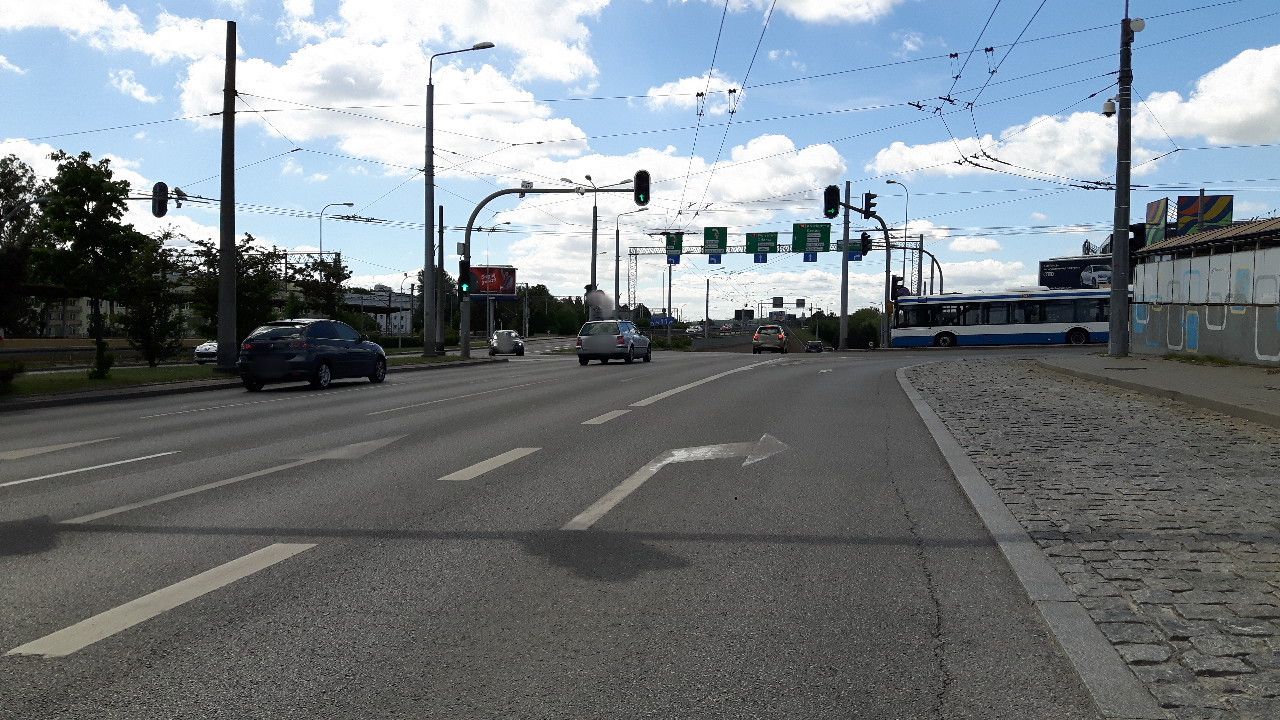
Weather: clear
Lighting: day
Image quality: good
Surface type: cycling surface
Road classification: bus_stop
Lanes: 4, 3
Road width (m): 12.0
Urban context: urban centre
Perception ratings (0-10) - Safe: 3.86, Lively: 3.28, Beautiful: 3.67, Boring: 4.73, Depressing: 5.6, Wealthy: 1.86